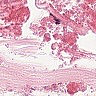
Metastatic tissue present: no